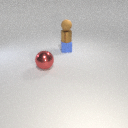
small blue rubber cube below small brown rubber sphere